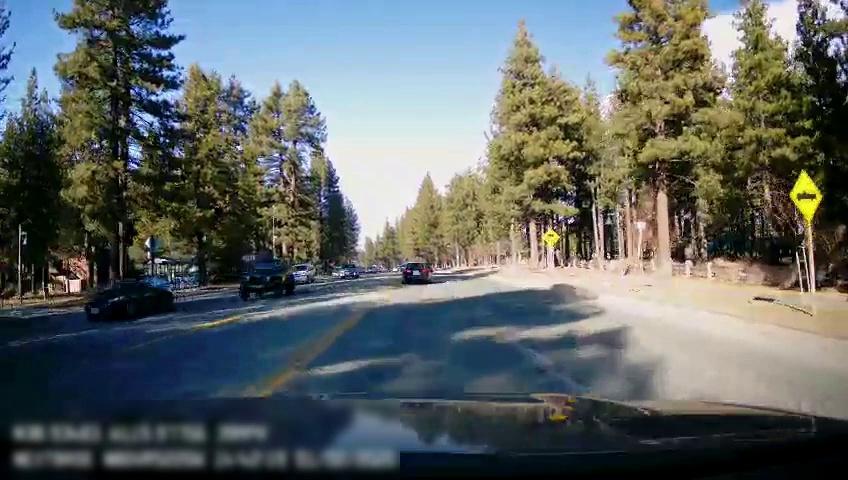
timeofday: Day
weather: Sunny
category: Drivable Space
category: Vehicles | SUV
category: Vehicles | SUV
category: Vehicles | Car
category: Vehicles | Car
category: Vehicles | Car
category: Lanes | Opposite Lane
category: Lanes | Current Lane
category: Lanes | Current Lane
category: Traffic | Signs
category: Traffic | Signs